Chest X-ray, AP view. Patient: 20 years old, sex F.
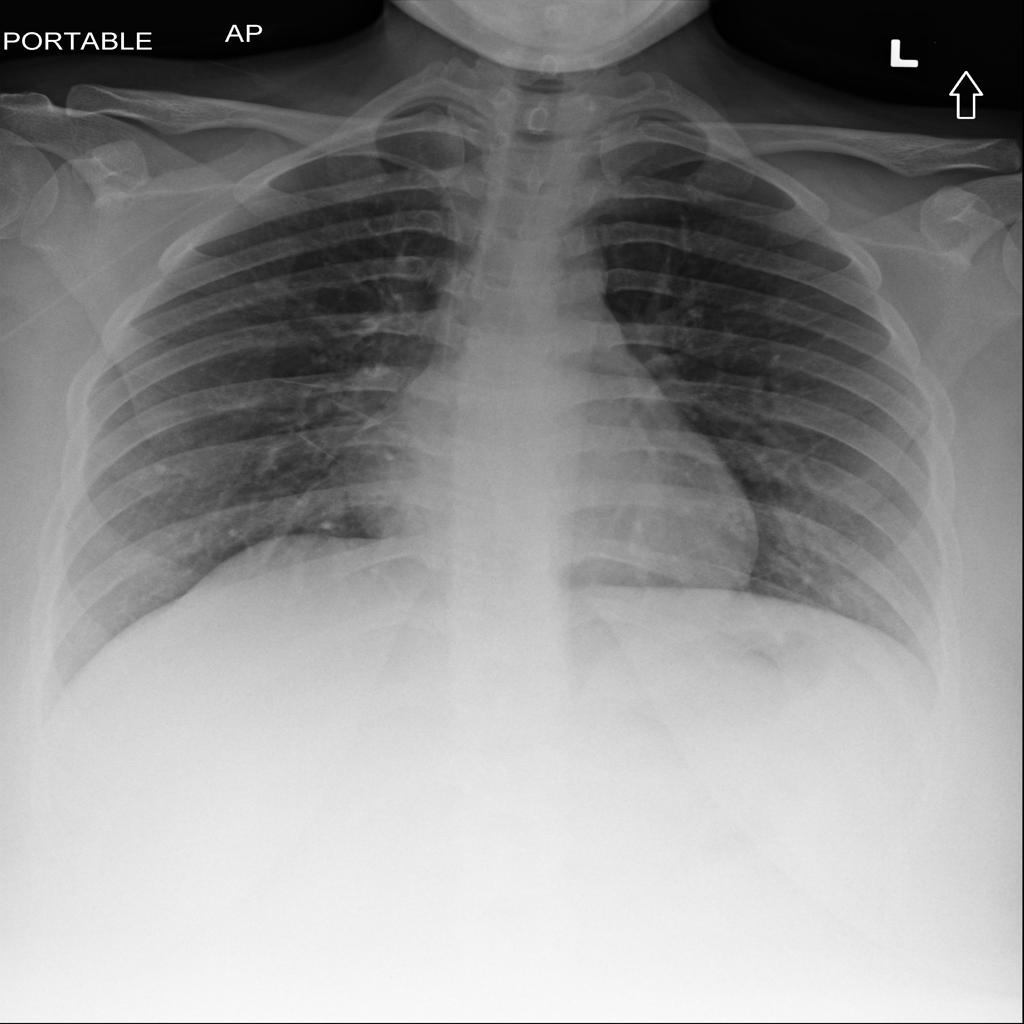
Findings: Nodule